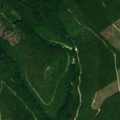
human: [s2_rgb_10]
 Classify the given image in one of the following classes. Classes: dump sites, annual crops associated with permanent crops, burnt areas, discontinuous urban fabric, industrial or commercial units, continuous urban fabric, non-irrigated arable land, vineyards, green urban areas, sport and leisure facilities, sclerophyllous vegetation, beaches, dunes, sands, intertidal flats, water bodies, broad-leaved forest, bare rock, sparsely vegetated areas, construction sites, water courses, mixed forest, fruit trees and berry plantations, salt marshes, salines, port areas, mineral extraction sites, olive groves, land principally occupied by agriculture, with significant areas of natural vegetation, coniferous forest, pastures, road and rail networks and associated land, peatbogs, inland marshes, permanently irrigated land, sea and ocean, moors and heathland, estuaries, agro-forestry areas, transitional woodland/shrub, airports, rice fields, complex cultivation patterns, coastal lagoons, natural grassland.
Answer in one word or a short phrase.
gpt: broad-leaved forest